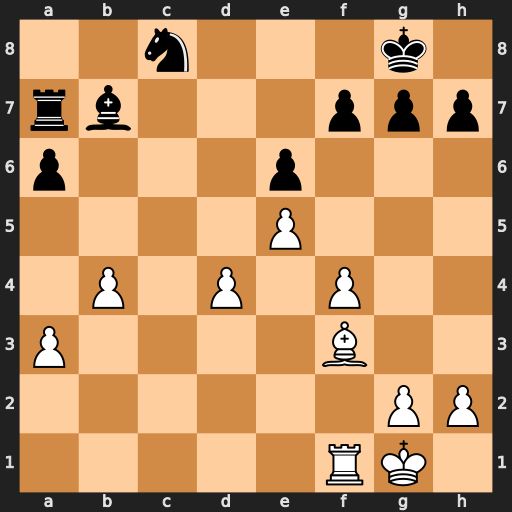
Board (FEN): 2n3k1/rb3ppp/p3p3/4P3/1P1P1P2/P4B2/6PP/5RK1
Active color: w
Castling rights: -
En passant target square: -
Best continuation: Rc1 Nb6 Rc7 Bxf3 Rxa7